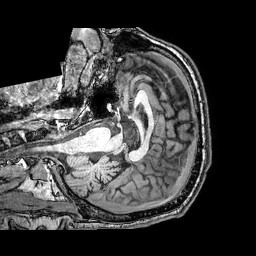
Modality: T1w
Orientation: axial
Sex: male
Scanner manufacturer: philips
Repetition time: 0.00822 s
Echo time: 0.0038 s